Question: Why there is an extra column in the table?
'''
<link rel="stylesheet" href="https://stackpath.bootstrapcdn.com/bootstrap/4.3.1/css/bootstrap.min.css" integrity="sha384-ggOyR0iXCbMQv3Xipma34MD+dH/1fQ784/j6cY/iJTQUOhcWr7x9JvoRxT2MZw1T" crossorigin="anonymous">
<div class="container-fluid">
<center>
<a href="./" class="btn btn-primary">
<i class="far fa-hand-point-left"></i> Back
</a>
<br /><br />
<table class="table table-striped table-hover table-bordered table-responsive">
<thead>
<tr>
<th>Sr.</th>
<th>Name</th>
<th>Contact</th>
<th>City</th>
<th>Action</th>
</tr>
</thead>
<tbody>
<tr>
<td>1</td>
<td>
Name</td>
<td>Email Id (Mobile Number)</td>
<td>City</td>
<td><button class="btn btn-large btn-primary" disabled>Waiting for Directory</button></td>
</tr>
<tr>
<td>2</td>
<td>
Name</td>
<td>Email Id (Mobile Number)</td>
<td>City</td>
<td><a href="?ua=trial" class="btn btn-large" style="background-color: red;color: white;">Block</a></td>
</tr>
</tbody>
</table>
</center>
</div>
<script src="https://code.jquery.com/jquery-3.3.1.slim.min.js" integrity="sha384-q8i/X+965DzO0rT7abK41JStQIAqVgRVzpbzo5smXKp4YfRvH+8abtTE1Pi6jizo" crossorigin="anonymous"></script>
<script src="https://cdnjs.cloudflare.com/ajax/libs/popper.js/1.14.7/umd/popper.min.js" integrity="sha384-UO2eT0CpHqdSJQ6hJty5KVphtPhzWj9WO1clHTMGa3JDZwrnQq4sF86dIHNDz0W1" crossorigin="anonymous"></script>
<script src="https://stackpath.bootstrapcdn.com/bootstrap/4.3.1/js/bootstrap.min.js" integrity="sha384-JjSmVgyd0p3pXB1rRibZUAYoIIy6OrQ6VrjIEaFf/nJGzIxFDsf4x0xIM+B07jRM" crossorigin="anonymous"></script>
'''
Why there is an extra column in the table? <URL>
Also, why there is scrollbar when screen is small? (It should adjust itself with the screen as I am using .)
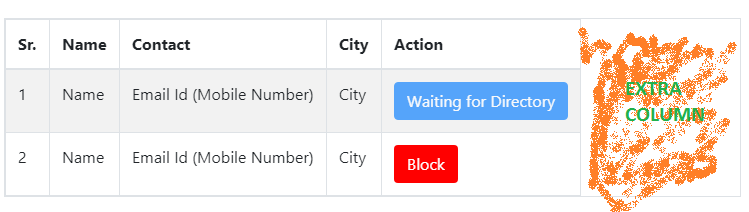
Answer: add '.table-responsive' class to the parent. not on table
'''
<div class="table-responsive">
<table class="table">
...
</table>
</div>
'''